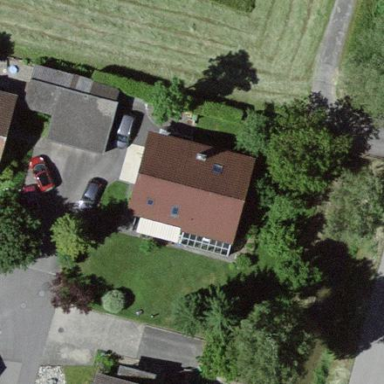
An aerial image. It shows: Detached building.